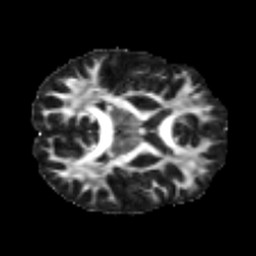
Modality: FA
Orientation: axial
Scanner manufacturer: siemens
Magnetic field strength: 3 T
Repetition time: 3.6 s
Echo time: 0.092 s